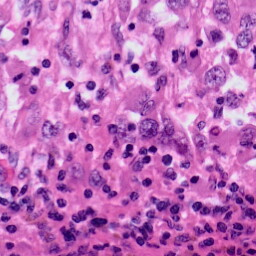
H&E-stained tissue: Skin